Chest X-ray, PA view. Patient: 64 years old, sex F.
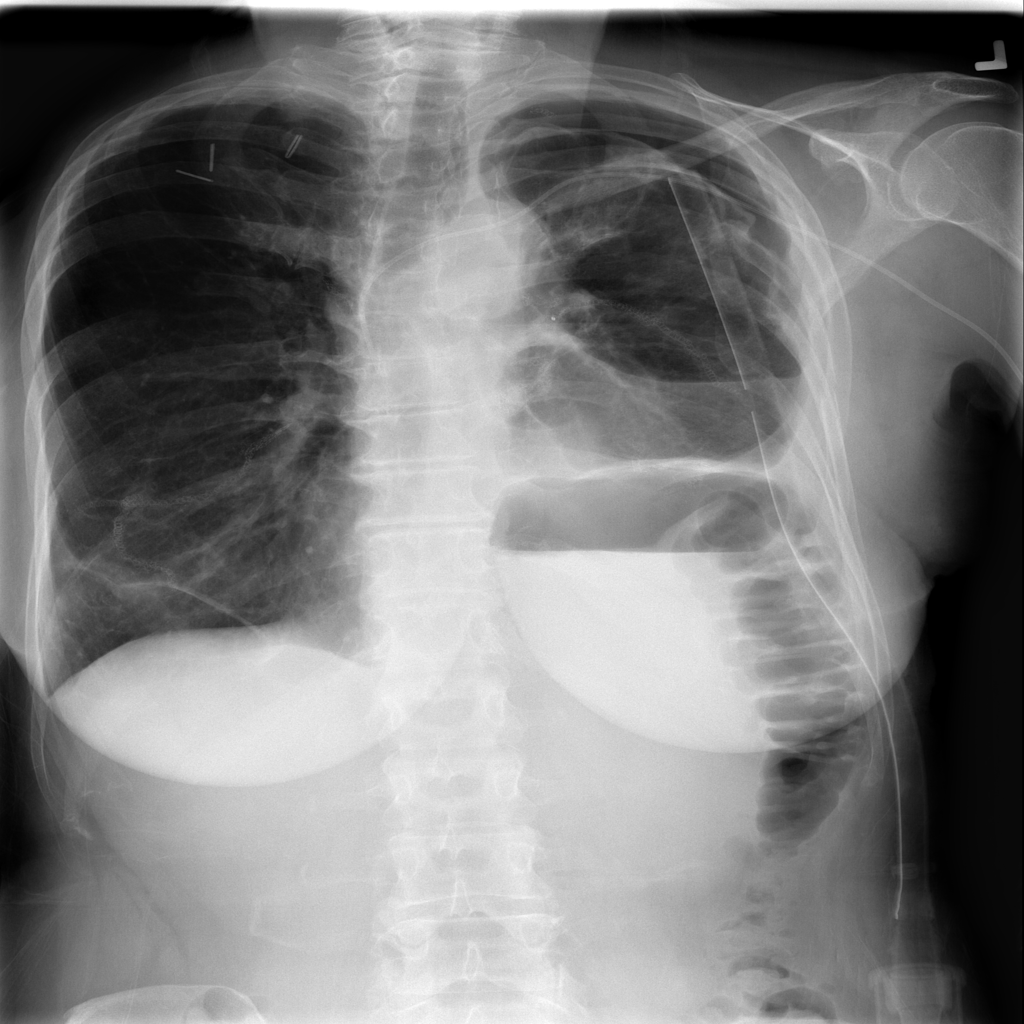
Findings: Pneumothorax